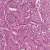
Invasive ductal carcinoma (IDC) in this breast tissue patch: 1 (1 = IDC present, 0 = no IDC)